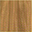
Piece: xx